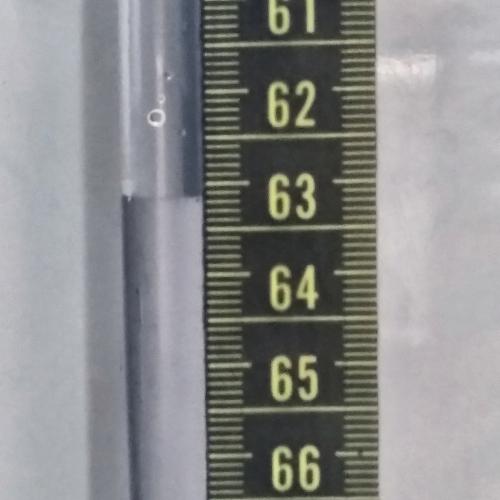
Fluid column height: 63.2 cm